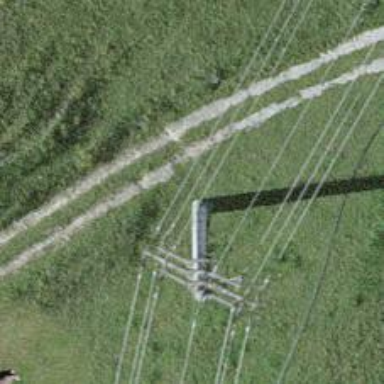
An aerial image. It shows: Concrete power pole.